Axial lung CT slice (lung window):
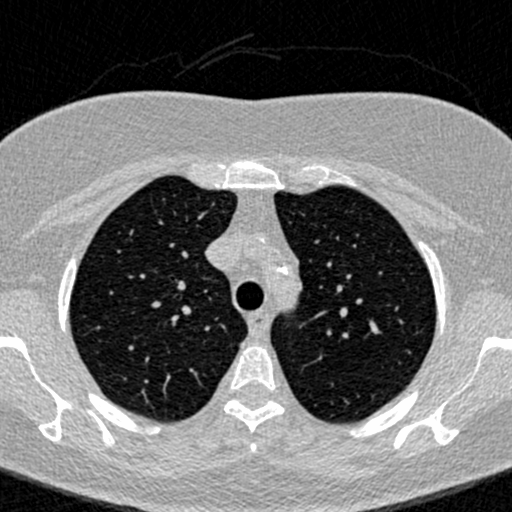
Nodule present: no